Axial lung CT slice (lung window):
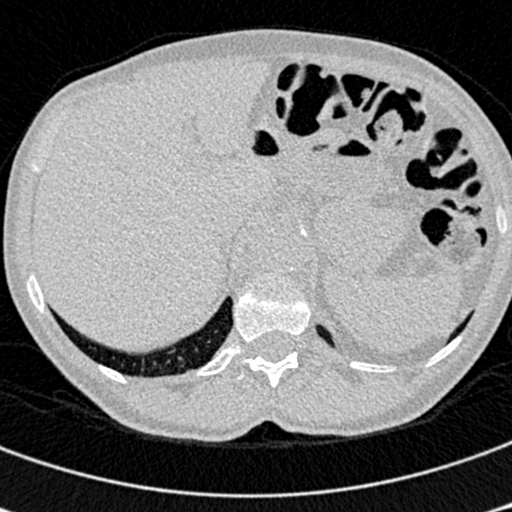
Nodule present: no